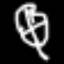
Label: leaf